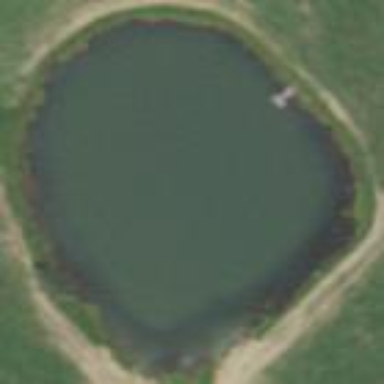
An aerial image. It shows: Peaceful pond surrounded by nature.